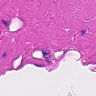
Metastatic tissue present: no